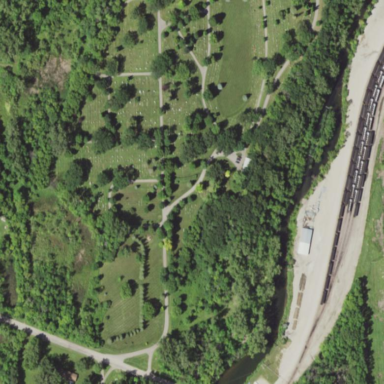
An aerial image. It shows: Cemetery.